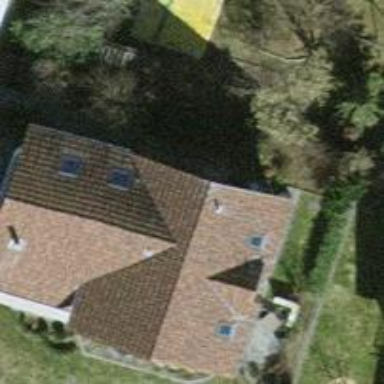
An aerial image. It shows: Detached building.